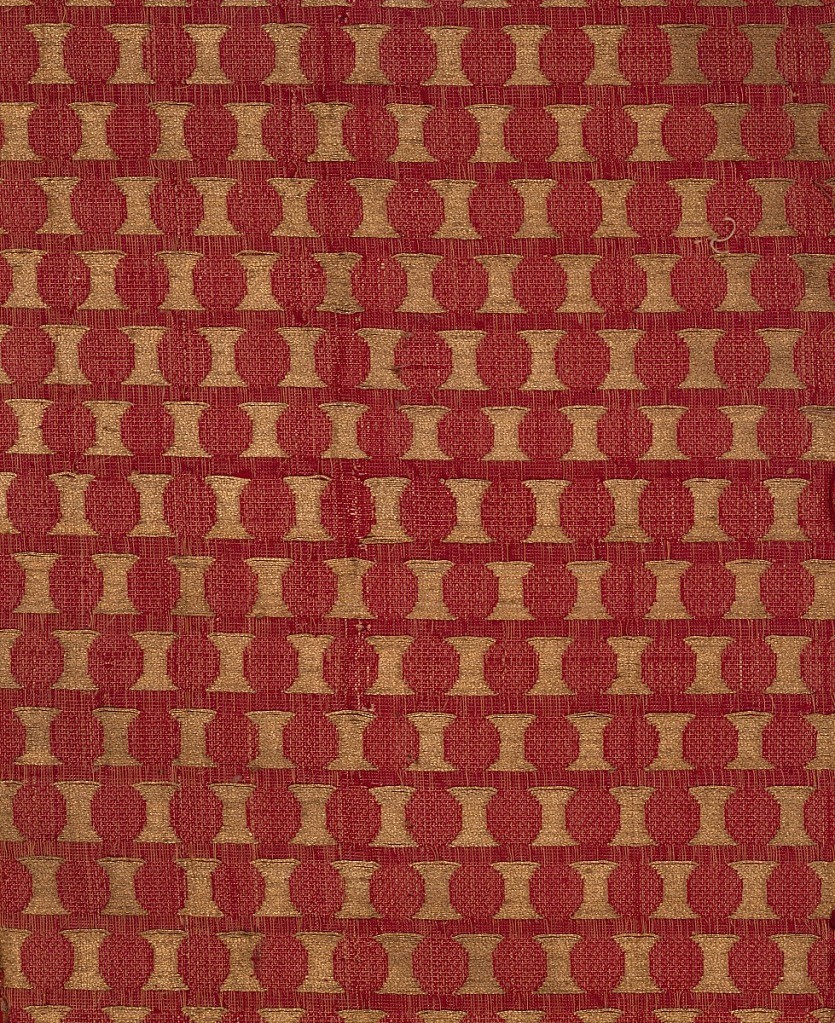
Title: Textile
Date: possibly 13th century
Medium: silk, metallic Technique: supplementary warp pile (velvet) in plain weave foundation, with continuous supplementary weft patterning Label: Silk cut velvet with metallic thread patterning in a plain weave foundation
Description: Deep red velvet with offset repeat pattern of gold disks. The foundation is plain weave formed by a red silk warp and tan silk weft; the supplementary warp pile is red silk. The velvet pile is voided in the areas where the coin dots appear, and supplementary gold wefts are floated in pairs to the surface in these areas, bound in twill with the secondary ivory warp.